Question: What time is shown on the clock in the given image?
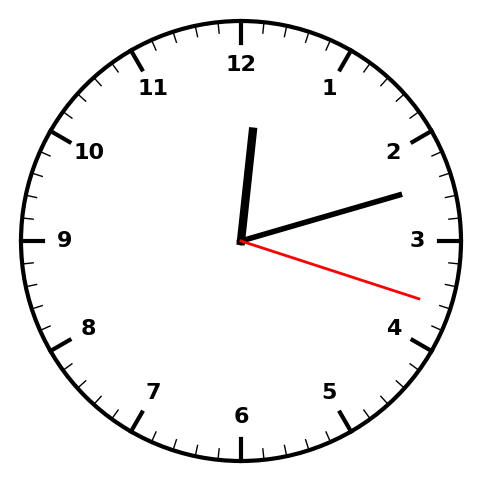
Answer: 12:12:18